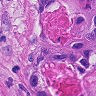
Metastatic tissue present: yes